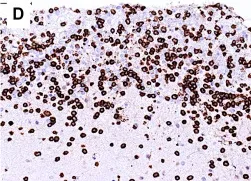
Brain biopsy (D) CD3 stains many admixed small T cells.
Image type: pathology (immunostaining)